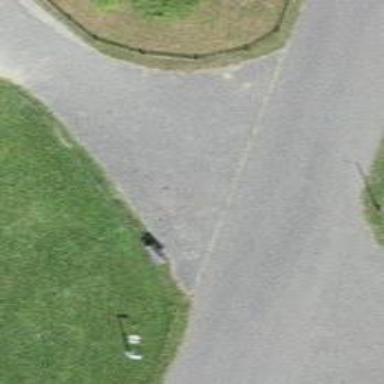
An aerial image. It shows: Residential road with asphalt surface.